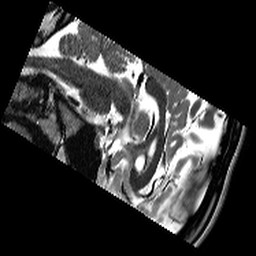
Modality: T2w
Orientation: sagittal